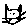
Label: cat